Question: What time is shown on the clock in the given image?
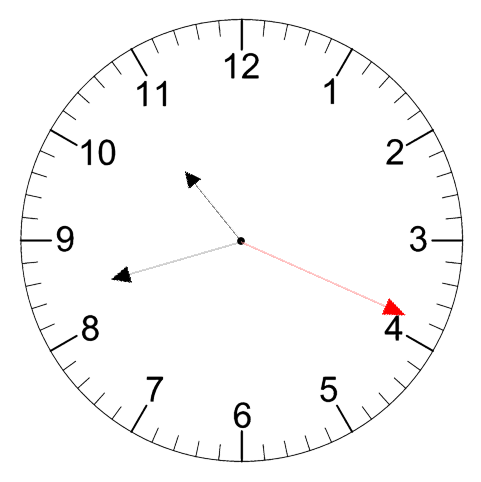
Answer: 10:42:19